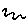
Label: zigzag